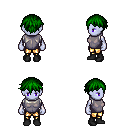
a pixel art fantasy rpg character, female body template, dark elf, purple skin, steel chest armor, gold greaves, green short bangs hairstyle, black shoes, four views (front, back, left, right), 2x2 character sprite sheet, small pixel art, hard edges, no anti-aliasing